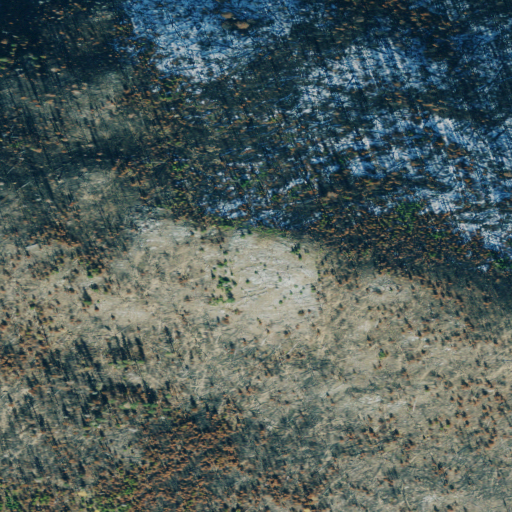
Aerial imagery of mountain in Montana named Gunsight Mountain containing shrub and evergreen forest